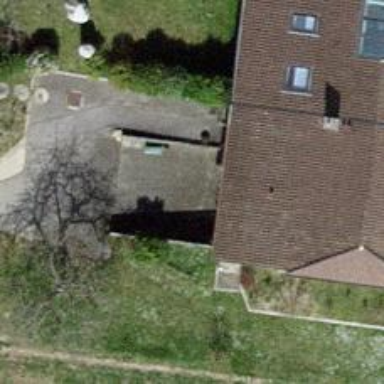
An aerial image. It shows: Driveway.